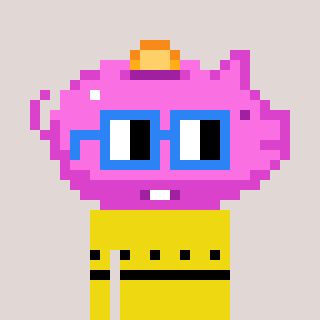
a pixel art character with square blue glasses, a piggybank-shaped head and a yellow-colored body on a warm background